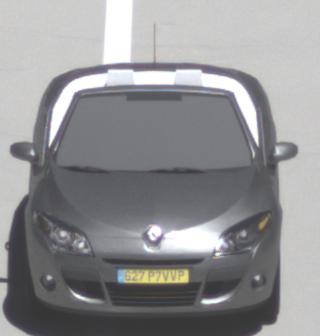
Make: Renault
Model: Mégane Coupé-Cabriolet 1.6 16V 110
Detailed model: Mégane (III) Coupé-Cabriolet
Model produced from: 2010/06
Model produced until: 2013/03
Doors: 2
Color: gray
Road condition: dry road
Daytime: midday
Contrast: high contrast